Question: As the title says, I'm using Heroku with the following Procfile:
'''
web: vendor/bin/heroku-php-nginx -C nginx.conf public/
'''
After I push to Heroku, I'm getting the following screen:

Given my experience with Linux, I was sure it has to do something with permissions so I, little by little, tested chmoding 777 on folders recursively, and at some point ended up doing 777 on the entire project, needless to say, it didn't work.
Any ideas?
Here's my nginx.conf as per <URL>
'''
location / {
try_files $uri $uri/ /index.php?$query_string;
}
'''
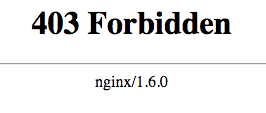
Answer: With the '-C' switch, you're overriding the default Nginx config "include snippet", which also contains this:
'''
location / {
index index.php index.html index.htm;
}
'''
So your problem now is that your rewrites likely work just fine (try a URL like '/foobar'), just not '/', because the 'try_files' directive works (the folder '/' exists), but indexes are not allowed, hence the 403.
The easiest way to fix that is to add an index directive:
'''
location / {
index index.php;
try_files $uri $uri/ /index.php?$query_string;
}
'''
That should do the trick.